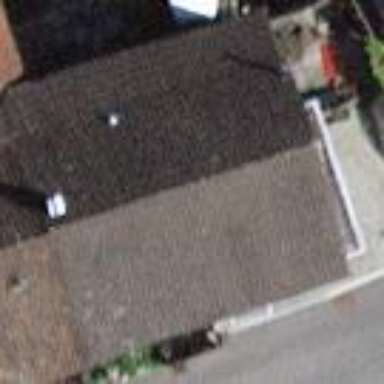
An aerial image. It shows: Simple house.